Question: I am trying to setup a phone list for my company in MSSQL 2005.
The current schema I have works, but I would like to add a Column in the Employee Table named "EmployeeCompany" and have it pull from the "CompanyName" column in the Department.
How would I link those two columns if the CompanyName in Department table is not a PK?
Any help is greatly appreciated.
Thank You,
CJ

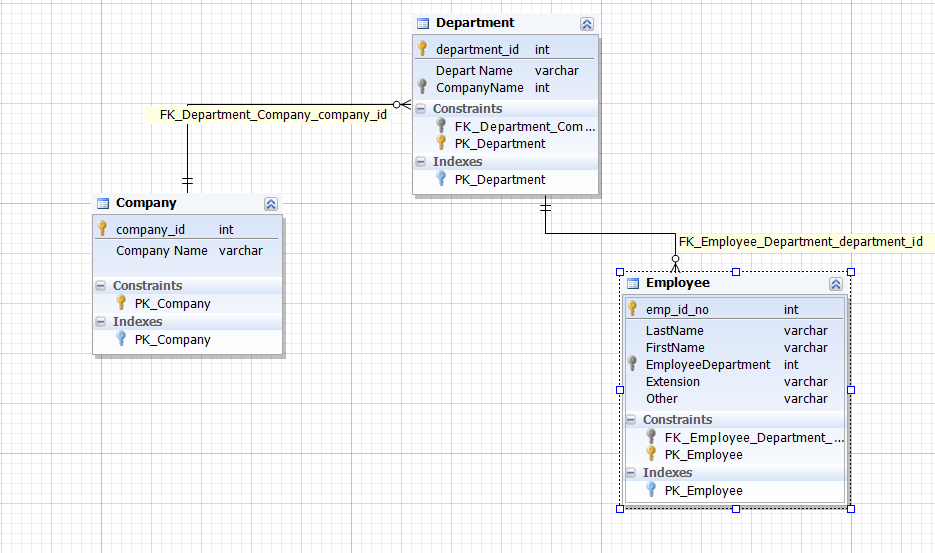
Answer: If you know employee's department, and you know department's company, then you also know employee's company. You can express this as a simple JOIN in the SQL and you can even "hide" this JOIN behind a VIEW if you wish to simplify the client code.
As a general rule: , unless you are trying to solve a specific performance problem.
Let me break-down this line of thinking:
- - - - - -
There is, however, a way to have both redundancy and integrity by "abusing" the fact that referential integrity attributes. The "Case 2" of <URL> explins one way, let me offer another:

As you can see, a foreign key ('FKx' in the diagram above) doesn't have to reference a primary key - it can can also reference an alternate key ('Ux'). This allows you to keep 'Company_id' and 'Department_id' as primary keys of their respective tables and avoid disturbing the rest of the model.
---